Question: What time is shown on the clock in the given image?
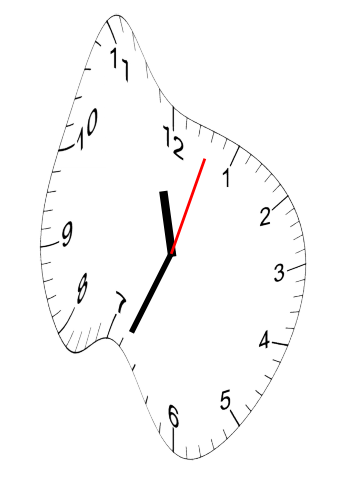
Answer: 11:34:03